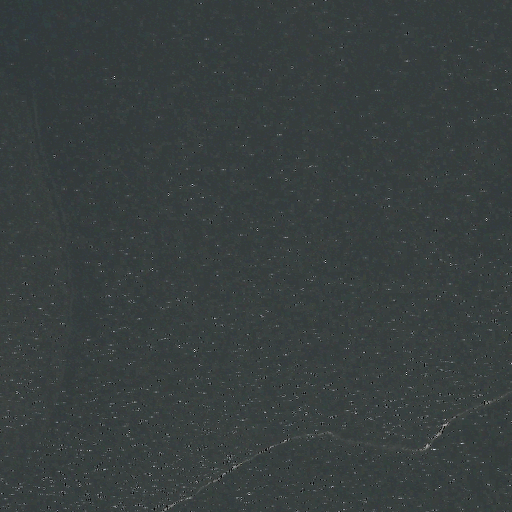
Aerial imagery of cape in Mississippi named Saint Joseph Point containing only open water